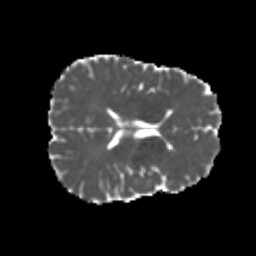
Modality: MD
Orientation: axial
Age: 24
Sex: male
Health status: healthy
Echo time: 0.074 s